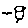
Label: bird